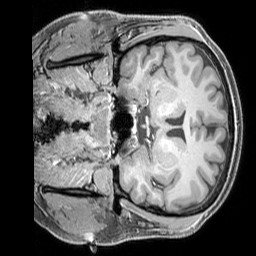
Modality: T1w
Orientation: coronal
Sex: male
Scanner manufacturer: siemens
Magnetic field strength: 3 T
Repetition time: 2.3 s
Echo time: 0.00226 s